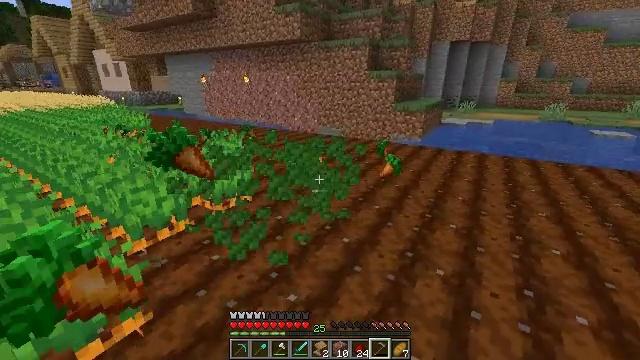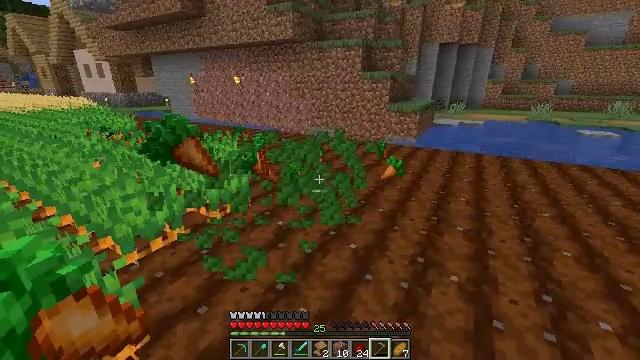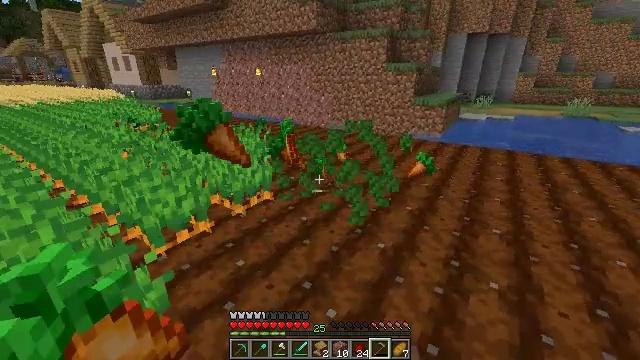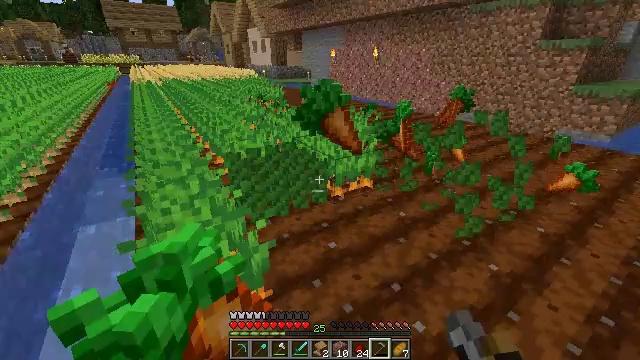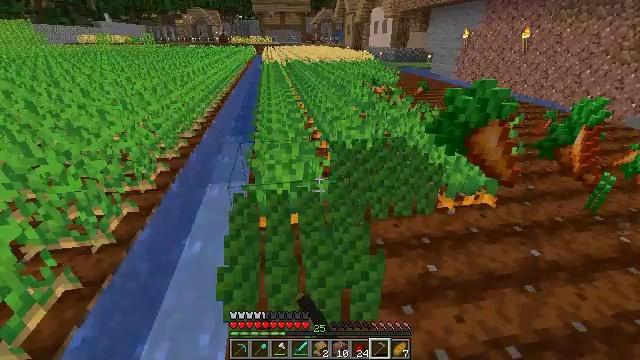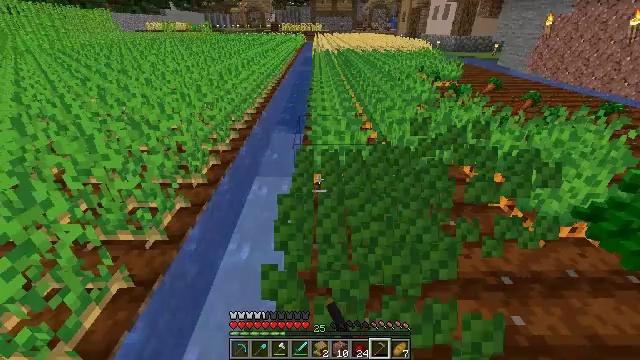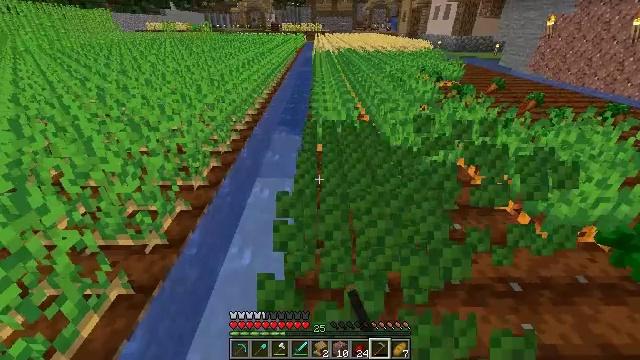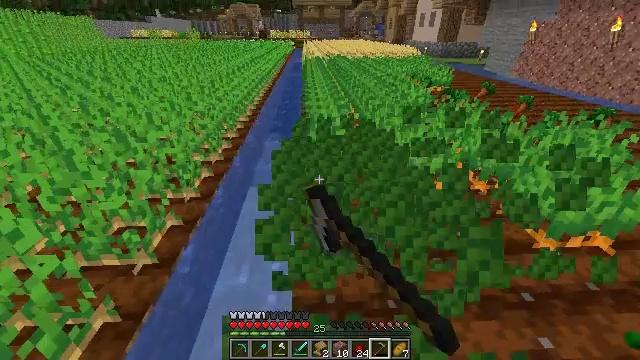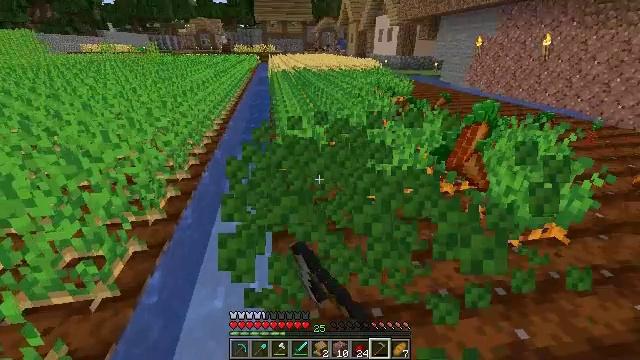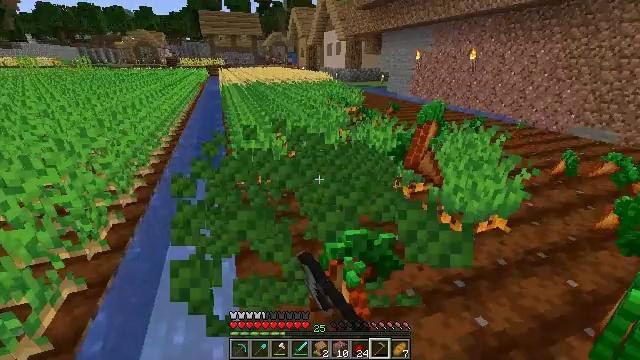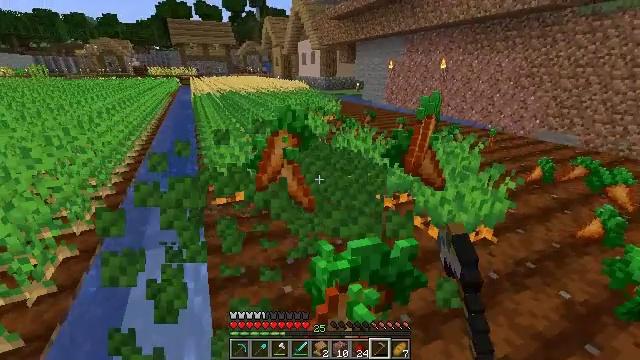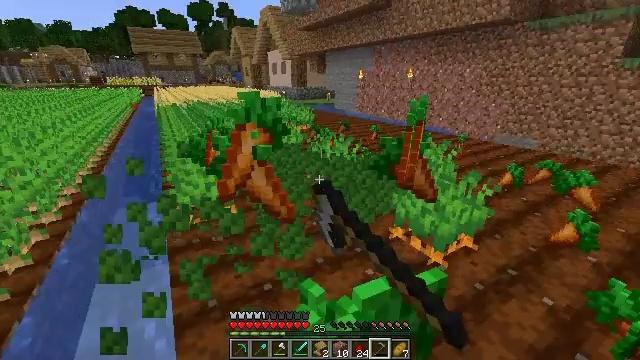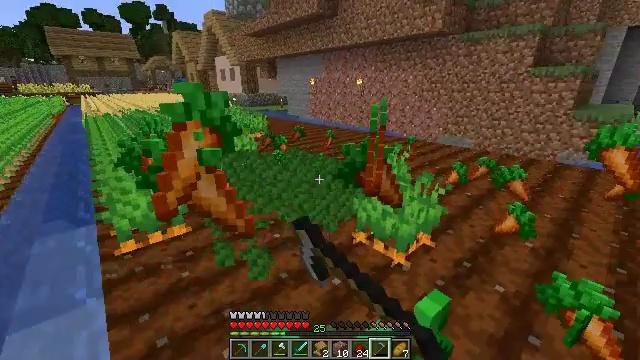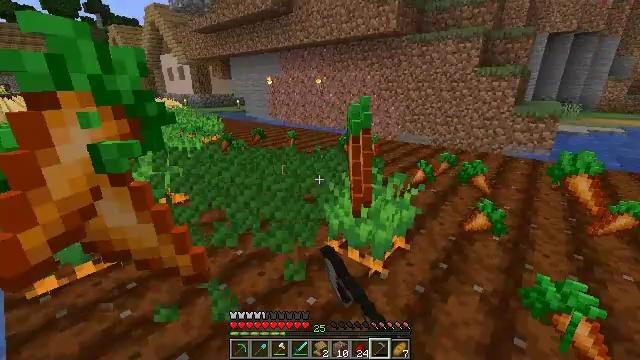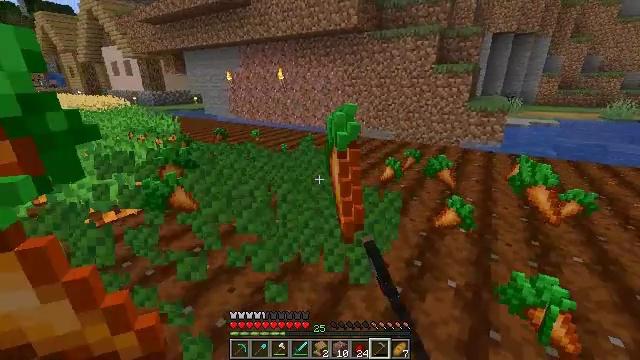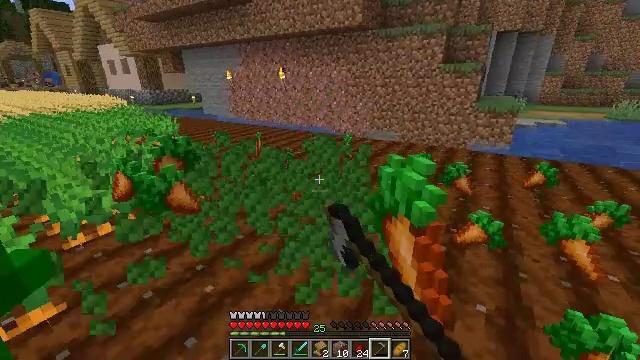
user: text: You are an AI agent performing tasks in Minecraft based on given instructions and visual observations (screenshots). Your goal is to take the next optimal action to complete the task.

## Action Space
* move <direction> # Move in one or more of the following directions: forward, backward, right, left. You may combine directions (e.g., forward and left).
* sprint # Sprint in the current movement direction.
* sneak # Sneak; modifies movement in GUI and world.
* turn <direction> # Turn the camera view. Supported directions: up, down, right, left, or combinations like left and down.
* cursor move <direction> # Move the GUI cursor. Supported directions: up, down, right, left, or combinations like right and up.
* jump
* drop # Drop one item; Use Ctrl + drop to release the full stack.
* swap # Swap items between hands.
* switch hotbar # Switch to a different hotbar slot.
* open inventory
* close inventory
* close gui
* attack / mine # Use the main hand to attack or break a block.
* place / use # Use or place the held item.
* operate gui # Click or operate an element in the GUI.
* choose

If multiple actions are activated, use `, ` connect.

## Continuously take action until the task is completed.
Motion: motion action
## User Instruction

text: Mine the fully grown carrots.
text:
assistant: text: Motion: move forward and move left, turn right, attack / mine
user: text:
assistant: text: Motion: move forward and move left, turn left and down, attack / mine
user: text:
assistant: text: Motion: move forward and move left, turn left and down, attack / mine
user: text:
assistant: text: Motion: move forward and move left, turn left and down, attack / mine
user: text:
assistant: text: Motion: move forward and move left, turn left and down, attack / mine
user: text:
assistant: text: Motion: attack / mine
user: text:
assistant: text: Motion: turn right and up, attack / mine
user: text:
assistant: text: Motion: turn right and up, attack / mine
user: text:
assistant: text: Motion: move forward, turn right and up, attack / mine
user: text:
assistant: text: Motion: move forward, turn right and up, attack / mine
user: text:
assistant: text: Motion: move forward, turn right and up, attack / mine
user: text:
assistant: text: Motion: move forward, turn right and up, attack / mine
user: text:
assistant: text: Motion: move forward, turn right, attack / mine
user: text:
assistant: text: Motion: move forward and move left, turn right, attack / mine
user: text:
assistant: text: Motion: move forward and move left, attack / mine
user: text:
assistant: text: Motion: move forward and move left, turn left, attack / mine
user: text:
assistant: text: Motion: move left, turn left, attack / mine
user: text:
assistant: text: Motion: turn left, attack / mine
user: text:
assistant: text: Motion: turn left, attack / mine
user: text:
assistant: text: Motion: move forward, turn left, attack / mine
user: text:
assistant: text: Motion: move forward and move left, turn left, attack / mine
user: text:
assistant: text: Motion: move forward and move left, attack / mine
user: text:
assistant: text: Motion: move forward and move left, turn right, attack / mine
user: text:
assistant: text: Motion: move forward, turn right and up, attack / mine
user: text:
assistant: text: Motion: move forward, turn right and up, attack / mine
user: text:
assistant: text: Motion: move forward, turn right, attack / mine
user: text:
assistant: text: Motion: move forward, turn right, attack / mine
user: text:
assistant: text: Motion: move forward, turn left and down, attack / mine
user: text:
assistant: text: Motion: attack / mine
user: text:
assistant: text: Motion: attack / mine